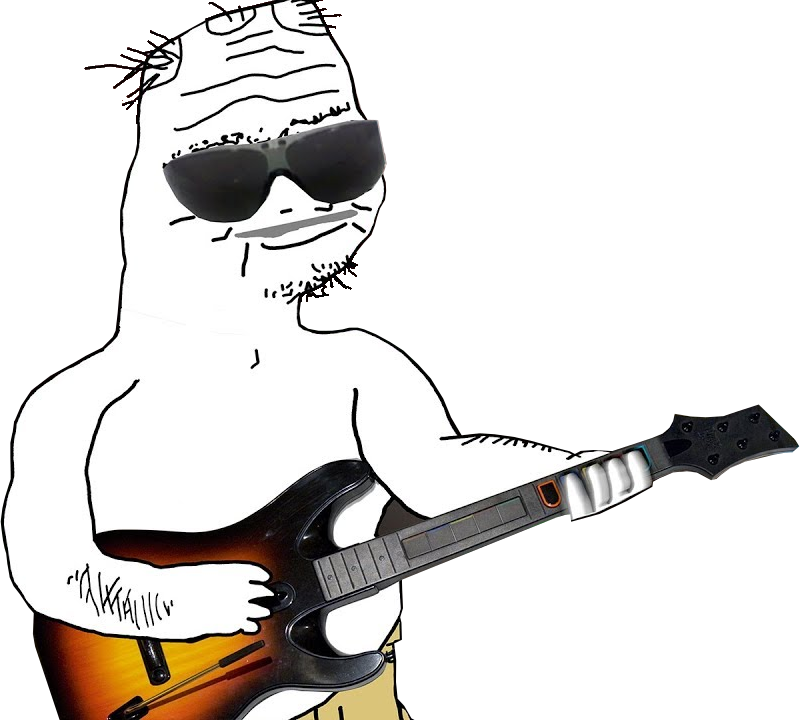
Label: 5_Boomer